Field crop: tomato
Growth stage: 2
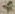
Species: solanum